Field crop: tomato
Growth stage: 1
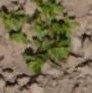
Species: portulaca